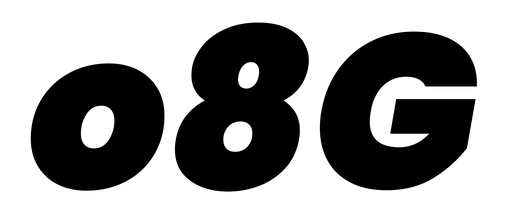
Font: Poppins-BlackItalic